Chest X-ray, PA view. Patient: 53 years old, sex M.
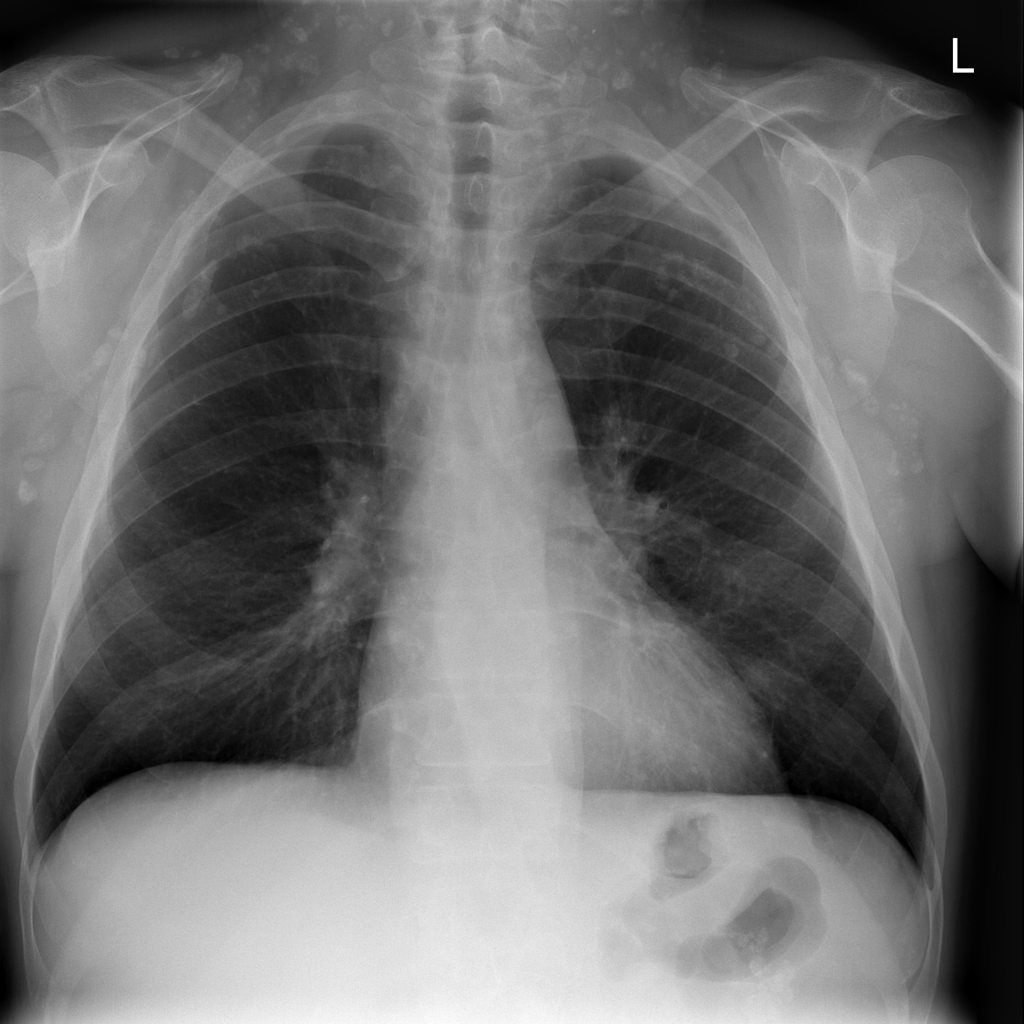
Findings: No Finding